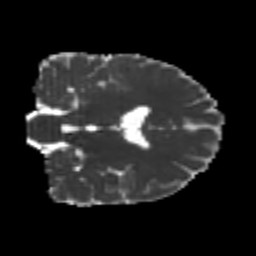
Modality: MD
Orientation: coronal
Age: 24
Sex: male
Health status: healthy
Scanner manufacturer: philips
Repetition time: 7.386 s
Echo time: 0.08599 s